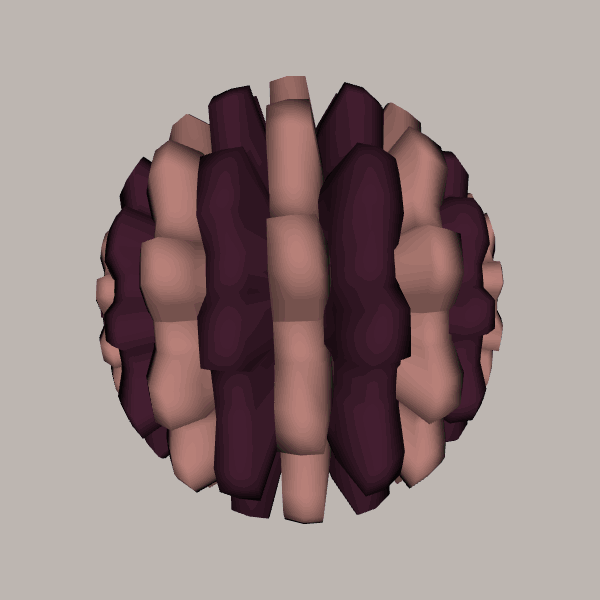
Background: light